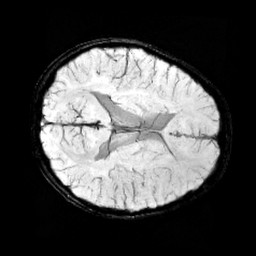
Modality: minIP
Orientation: axial
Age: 11
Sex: male
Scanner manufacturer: siemens
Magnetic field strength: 3 T
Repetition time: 0.027 s
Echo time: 0.02 s